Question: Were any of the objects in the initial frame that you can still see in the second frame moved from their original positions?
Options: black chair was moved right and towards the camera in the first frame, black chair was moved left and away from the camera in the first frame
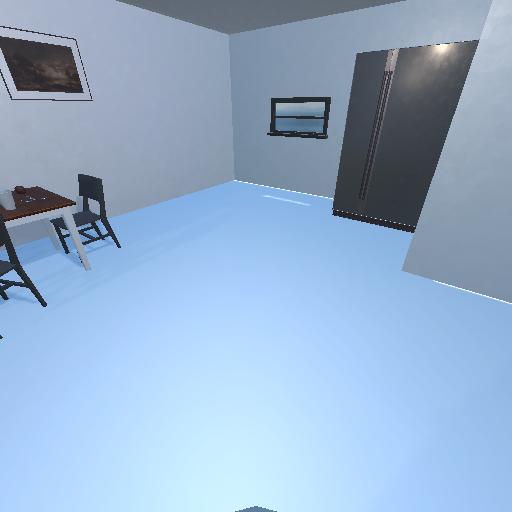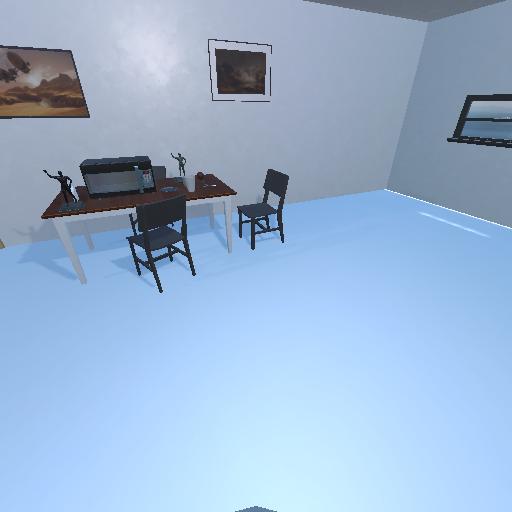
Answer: black chair was moved right and towards the camera in the first frame